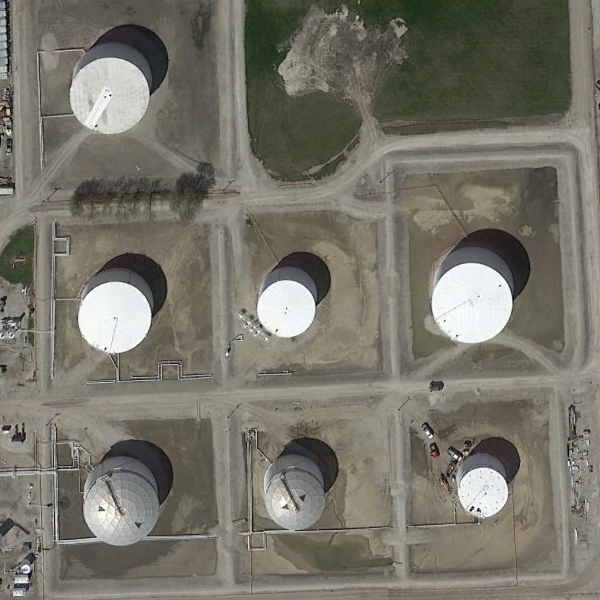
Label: StorageTanks